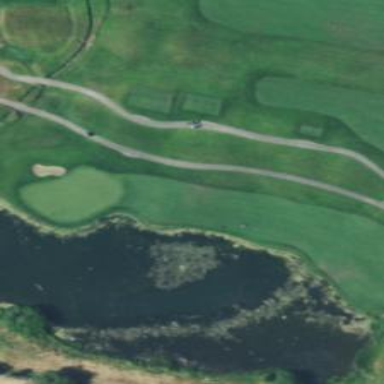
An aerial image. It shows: Golf fairway surrounded by grass.